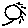
Label: sun